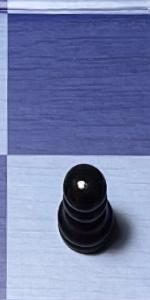
Label: Pawn_Black